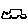
Label: car